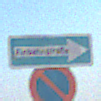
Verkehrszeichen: EinbahnstrasseRechtsweisend
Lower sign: EingeschraenktesHalteverbot
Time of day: MorningAfternoon
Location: Outdoor (RoadRail)
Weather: Clear
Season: NotSpecified
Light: Natural